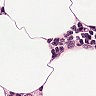
Metastatic tissue present: no